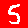
Digit: 5